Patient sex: F
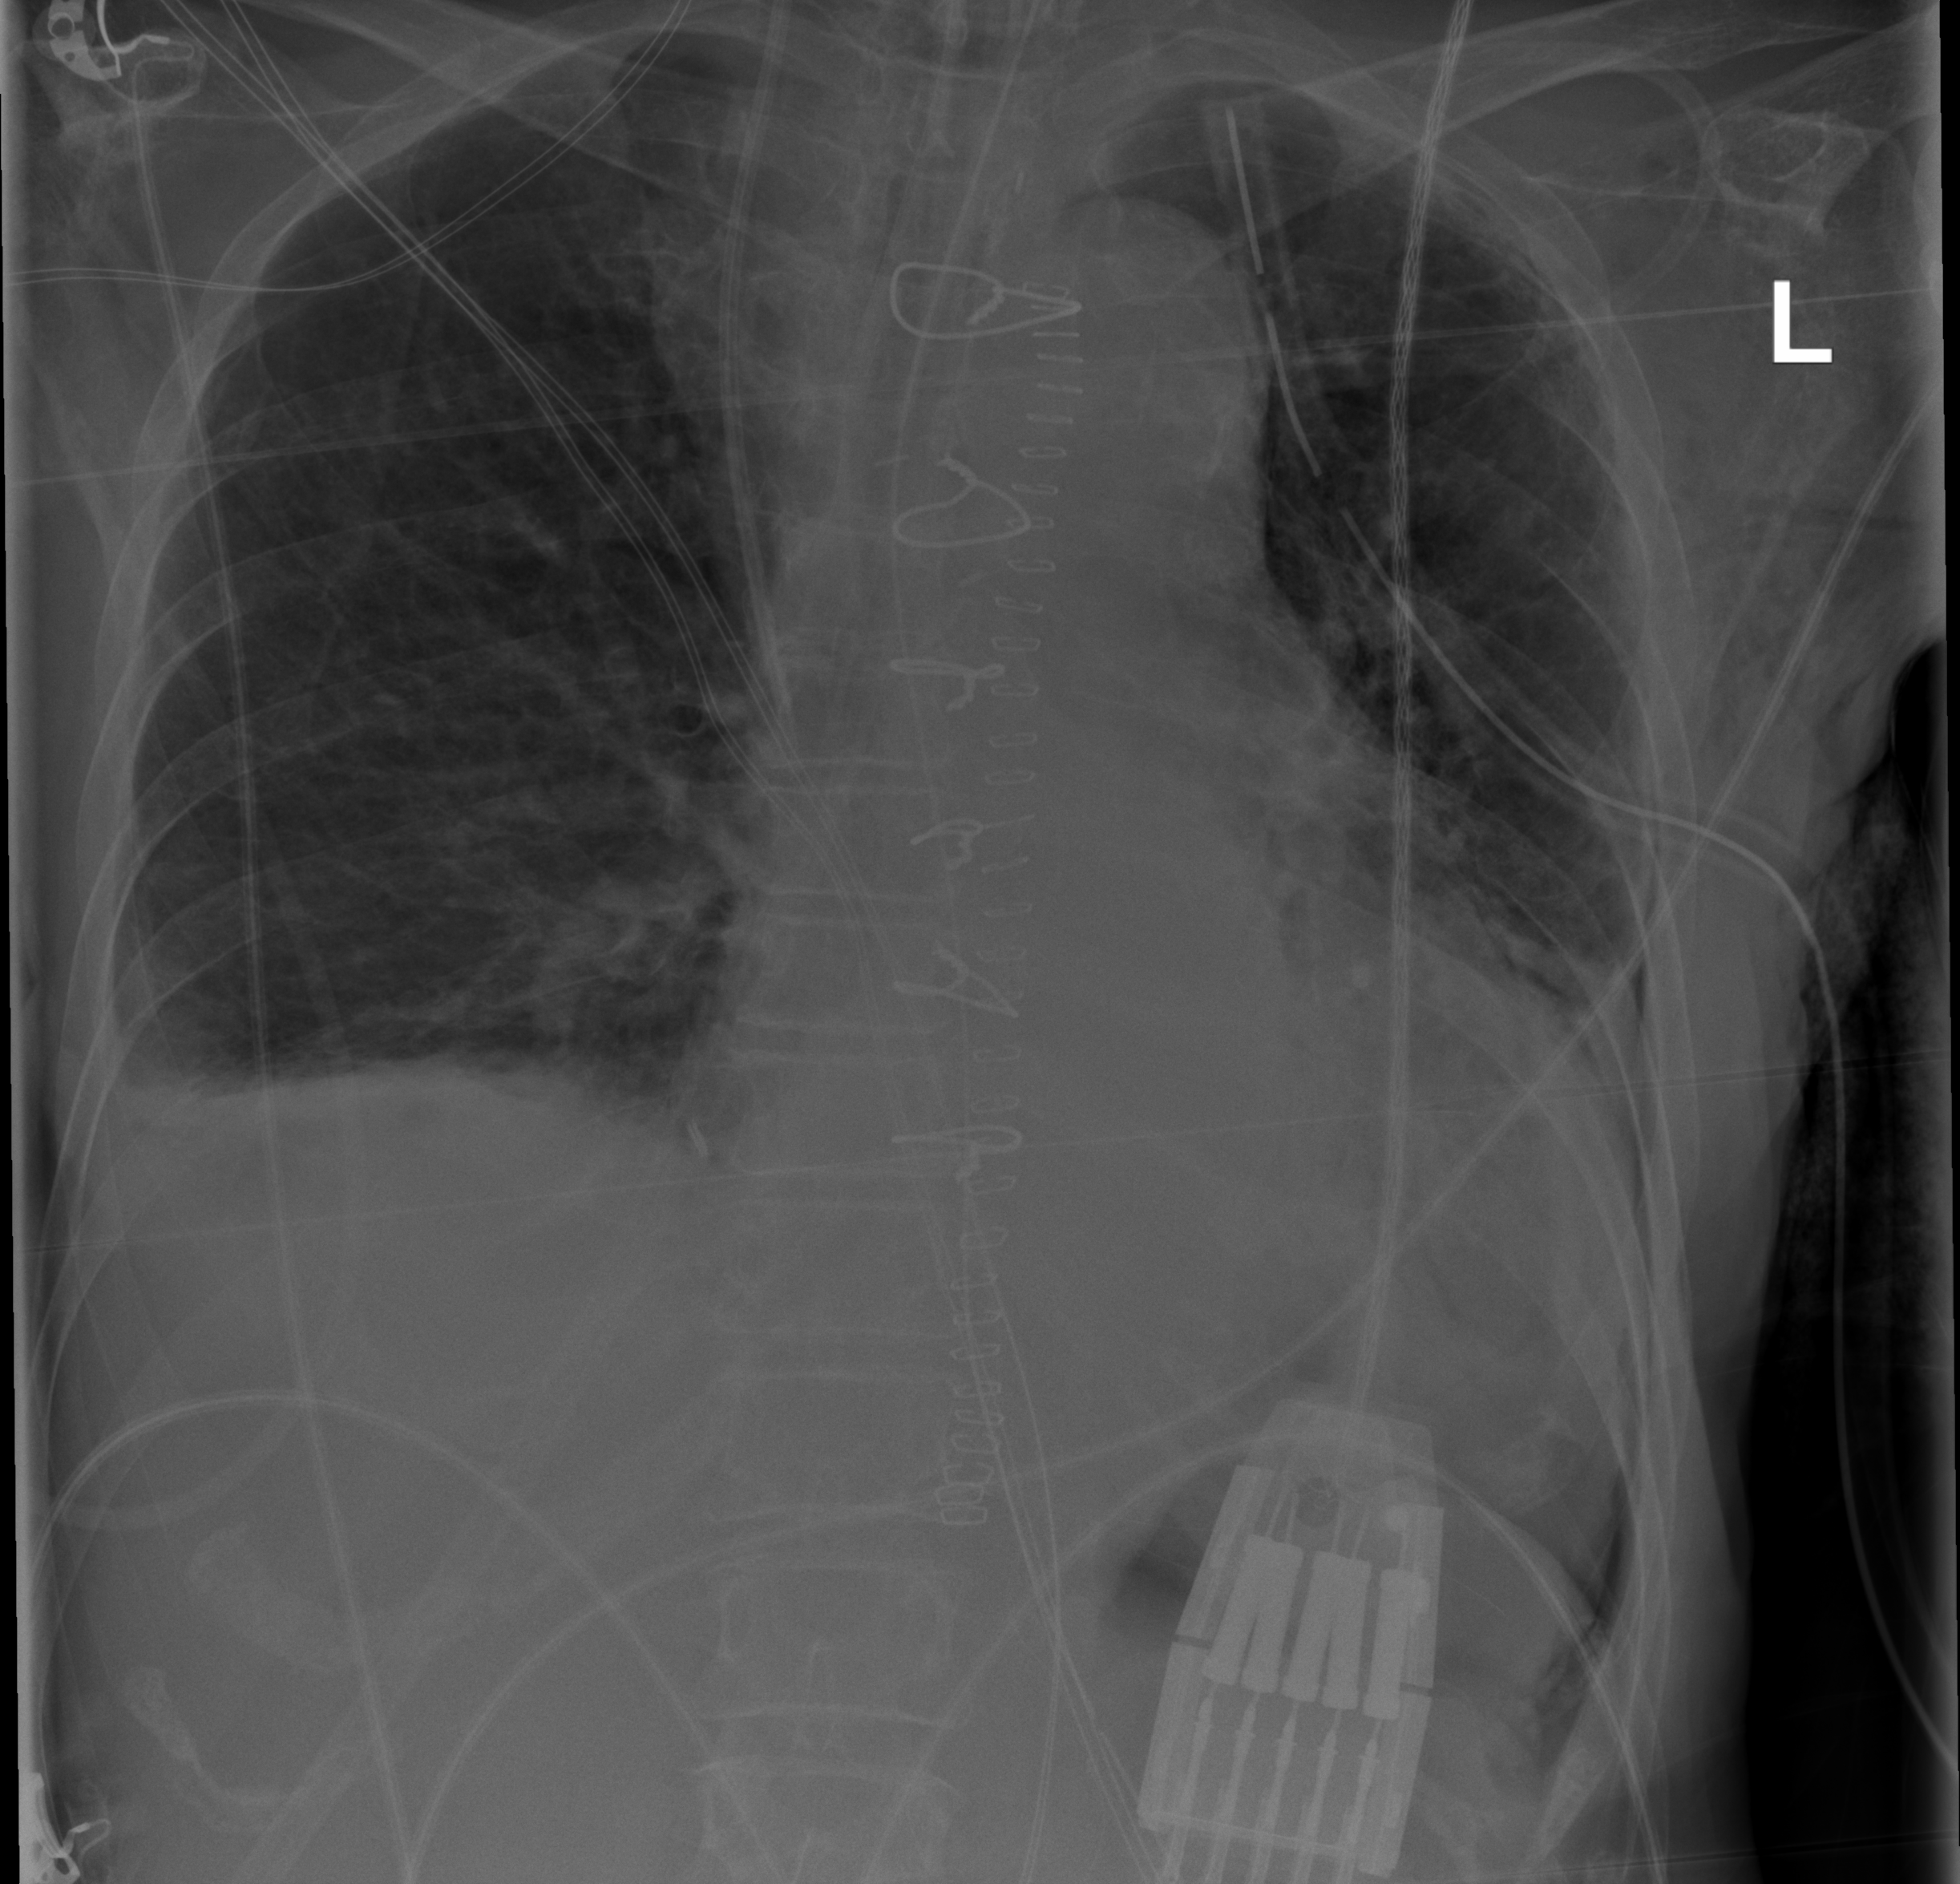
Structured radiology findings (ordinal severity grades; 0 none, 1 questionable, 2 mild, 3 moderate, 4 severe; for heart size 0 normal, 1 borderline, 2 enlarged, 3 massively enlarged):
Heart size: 1
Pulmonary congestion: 0
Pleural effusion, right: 2
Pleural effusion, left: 2
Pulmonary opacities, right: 0
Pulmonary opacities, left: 1
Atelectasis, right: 2
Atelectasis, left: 3